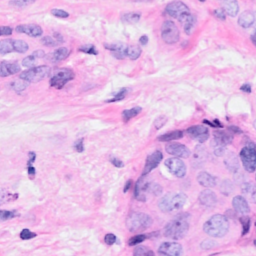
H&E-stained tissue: Breast